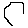
Label: hexagon